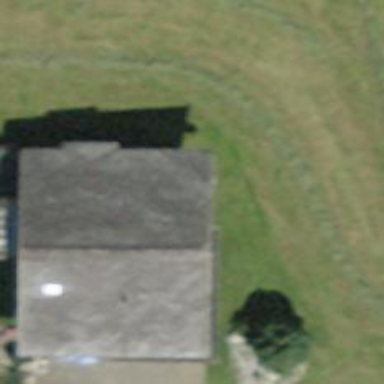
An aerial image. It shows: Simple house.